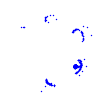
Particle: kaon